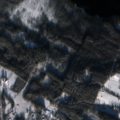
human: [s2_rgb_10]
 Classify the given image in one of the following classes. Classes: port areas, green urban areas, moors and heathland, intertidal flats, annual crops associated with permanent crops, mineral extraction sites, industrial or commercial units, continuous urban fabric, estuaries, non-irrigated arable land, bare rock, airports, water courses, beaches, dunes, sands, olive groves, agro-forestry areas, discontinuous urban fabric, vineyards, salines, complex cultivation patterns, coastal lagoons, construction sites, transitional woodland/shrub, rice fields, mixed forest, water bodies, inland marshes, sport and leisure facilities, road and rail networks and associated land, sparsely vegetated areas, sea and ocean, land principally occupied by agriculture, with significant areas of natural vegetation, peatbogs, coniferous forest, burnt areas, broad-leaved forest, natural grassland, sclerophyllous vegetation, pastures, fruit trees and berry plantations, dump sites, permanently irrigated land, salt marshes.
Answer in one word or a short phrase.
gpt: discontinuous urban fabric, land principally occupied by agriculture, with significant areas of natural vegetation, coniferous forest, mixed forest, water bodies